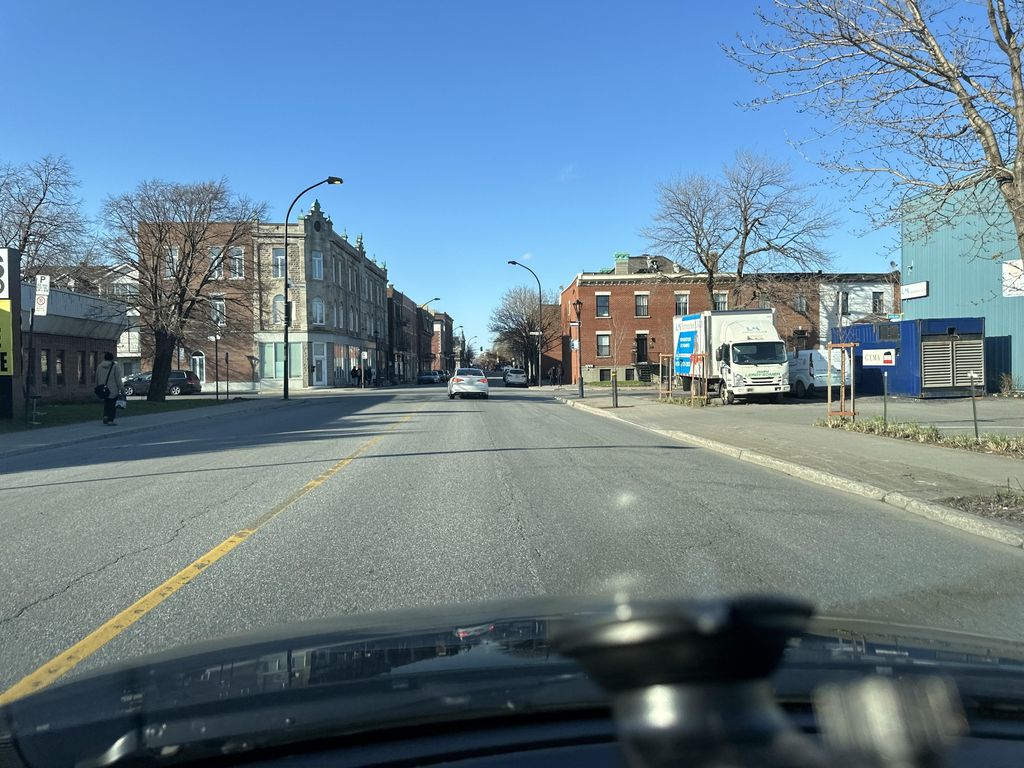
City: montreal